Question: I'm adding a footer to a table view using a prototype cell in Interface Builder:
<URL>
When instantiating the footer, 'dequeueReusableHeaderFooterViewWithIdentifier()' is returning nil for cell, but 'dequeueReusableCellWithIdentifier()' isn't. I've created a footer view with the correct identifier in Interface Builder:

And then I instantiate the footer:
'''
func tableView(tableView: UITableView, viewForFooterInSection section: Int) -> UIView? {
let id = "MyFooter"
// this works:
// guard let footerCell = self.todaysChoresTableView.dequeueReusableCellWithIdentifier(id) else {
// return nil
// }
guard let footerCell = self.todaysChoresTableView.dequeueReusableHeaderFooterViewWithIdentifier(id) else {
// this doesn't, always returning nil
return nil
}
}
'''
Why is 'dequeueReusableHeaderFooterViewWithIdentifier()' always returning nil?
'''
(lldb) po self.tableView.dequeueReusableHeaderFooterViewWithIdentifier(id)
nil
(lldb) po self.tableView.dequeueReusableCellWithIdentifier(id)
V Optional(<UITableViewCell: 0x7fa313c835f0; frame = (0 0; 600 44); clipsToBounds = YES; layer = <CALayer: 0x7fa313c73150>>)
- Some : <UITableViewCell: 0x7fa313c835f0; frame = (0 0; 600 44); clipsToBounds = YES; layer = <CALayer: 0x7fa313c73150-
'''
### Update:
I've tried doing this too, and while now it isn't 'nil' anymore, it doesn't seem to actually build a view based on my IB design:
'''
tableView.registerClass(UITableViewHeaderFooterView.self, forHeaderFooterViewReuseIdentifier: id)
let footerView: UITableViewHeaderFooterView? = self.todaysChoresTableView.dequeueReusableHeaderFooterViewWithIdentifier(id)
footerView!.backgroundColor = UIColor.redColor()
return footerView
'''
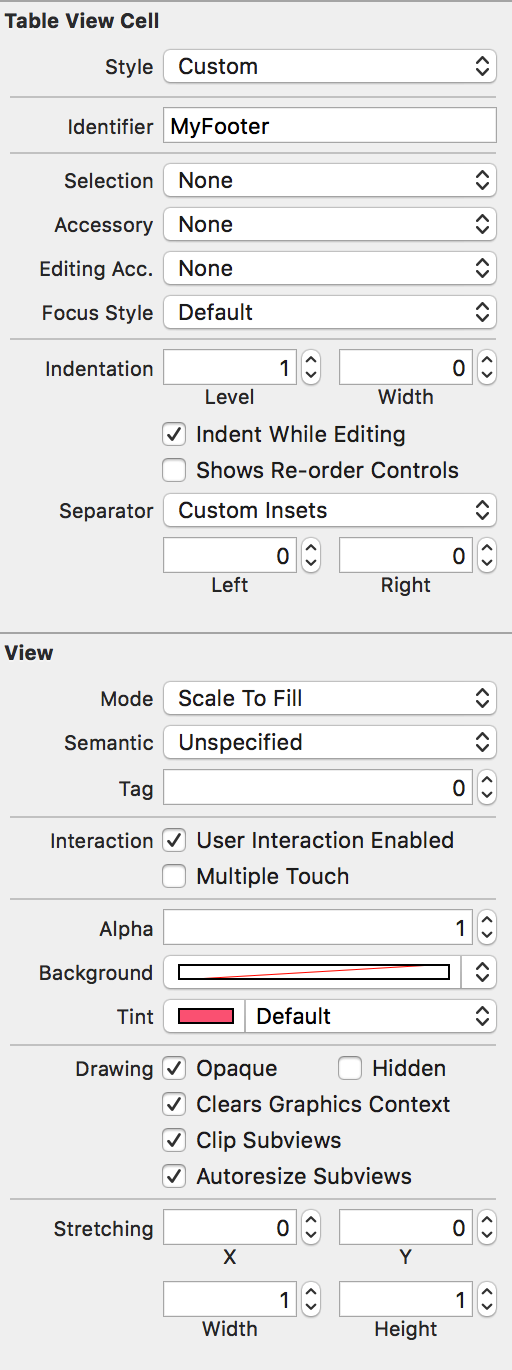
Answer: Have you tried registering the NIB in code using:
'''
tableView.registerNib(UINib(nibName: "MyFooter", bundle: nil), forHeaderFooterViewReuseIdentifier: "MyFooterID")
'''